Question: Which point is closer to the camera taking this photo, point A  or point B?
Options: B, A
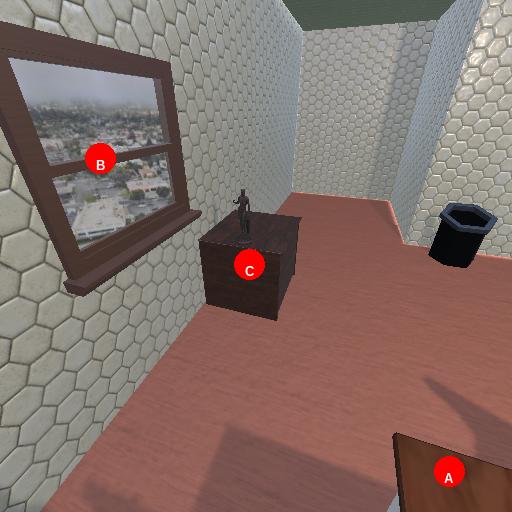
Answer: B